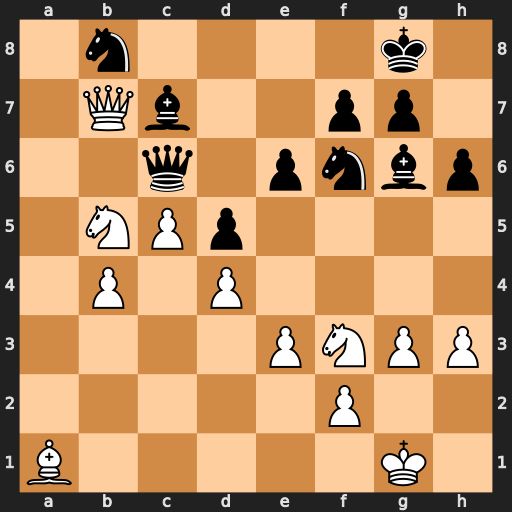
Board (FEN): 1n4k1/1Qb2pp1/2q1pnbp/1NPp4/1P1P4/4PNPP/5P2/B5K1
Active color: w
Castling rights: -
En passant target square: -
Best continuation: Qxc6 Nxc6 Nxc7